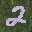
Label: 2